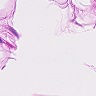
Metastatic tissue present: no